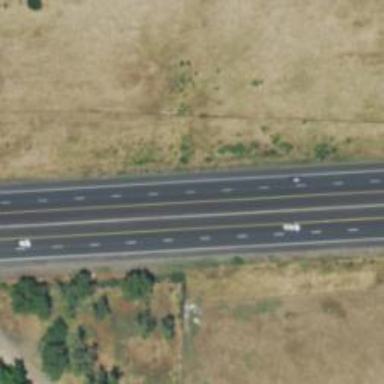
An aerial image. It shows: This image shows trunk highway that functions as expressway.